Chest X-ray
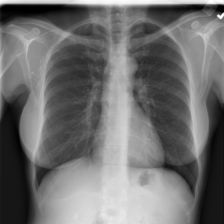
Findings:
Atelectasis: negative
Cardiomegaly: negative
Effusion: negative
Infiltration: negative
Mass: negative
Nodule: negative
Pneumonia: negative
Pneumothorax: negative
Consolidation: negative
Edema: negative
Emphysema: negative
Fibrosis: negative
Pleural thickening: negative
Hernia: negative